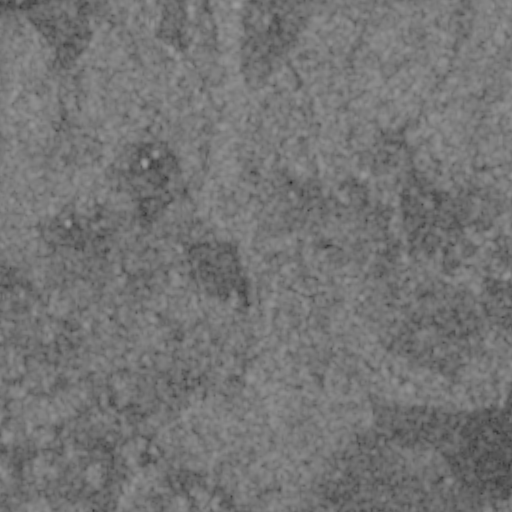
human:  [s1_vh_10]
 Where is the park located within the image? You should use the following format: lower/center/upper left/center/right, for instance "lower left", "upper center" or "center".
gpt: The park is located in the center of the image.
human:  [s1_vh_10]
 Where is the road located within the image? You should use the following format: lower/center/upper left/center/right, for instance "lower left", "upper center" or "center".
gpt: There is no road in the image.

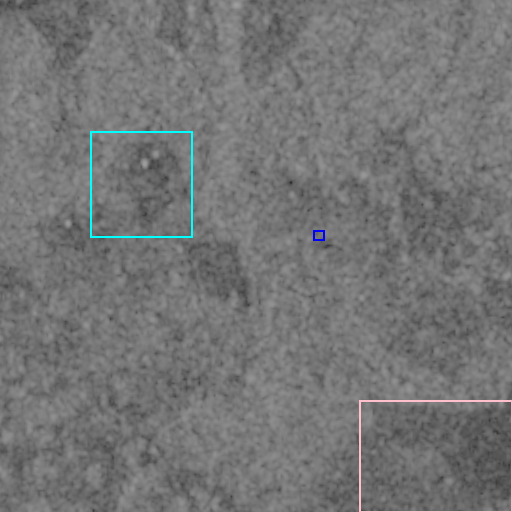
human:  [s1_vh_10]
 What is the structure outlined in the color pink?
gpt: The structure outlined in pink is a crop field.
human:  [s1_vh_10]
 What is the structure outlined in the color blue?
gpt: The structure outlined in blue is a park.
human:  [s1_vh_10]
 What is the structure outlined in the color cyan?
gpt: The structure outlined in cyan is a quarry.
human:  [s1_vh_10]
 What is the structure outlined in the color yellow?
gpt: There is no yellow outline.